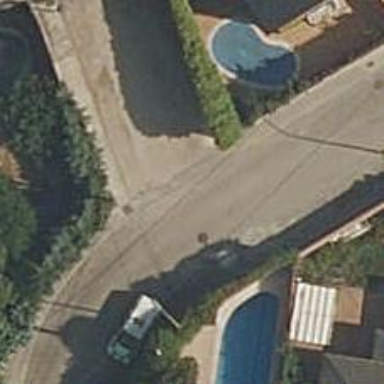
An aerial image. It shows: Smooth asphalt road in residential area.